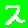
Digit: 2